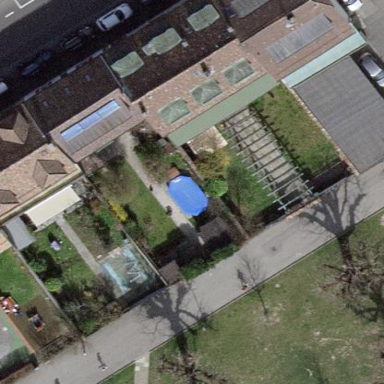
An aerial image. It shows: Garden enclosed by fence.